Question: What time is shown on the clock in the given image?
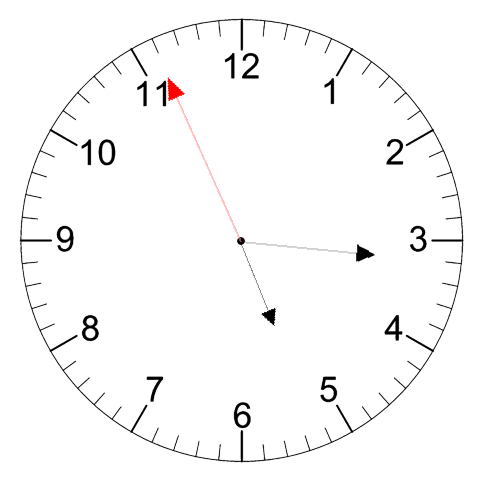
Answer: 05:15:56